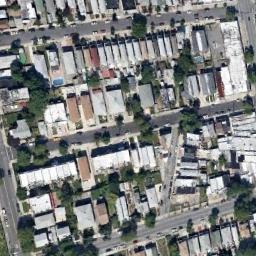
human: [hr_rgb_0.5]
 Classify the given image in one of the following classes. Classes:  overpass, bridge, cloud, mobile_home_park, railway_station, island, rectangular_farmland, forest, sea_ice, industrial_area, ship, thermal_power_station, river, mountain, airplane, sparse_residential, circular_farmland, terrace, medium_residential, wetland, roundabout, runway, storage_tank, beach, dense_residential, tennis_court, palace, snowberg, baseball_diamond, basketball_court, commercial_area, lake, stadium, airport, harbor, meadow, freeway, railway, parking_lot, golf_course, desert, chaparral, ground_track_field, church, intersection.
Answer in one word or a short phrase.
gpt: dense_residential